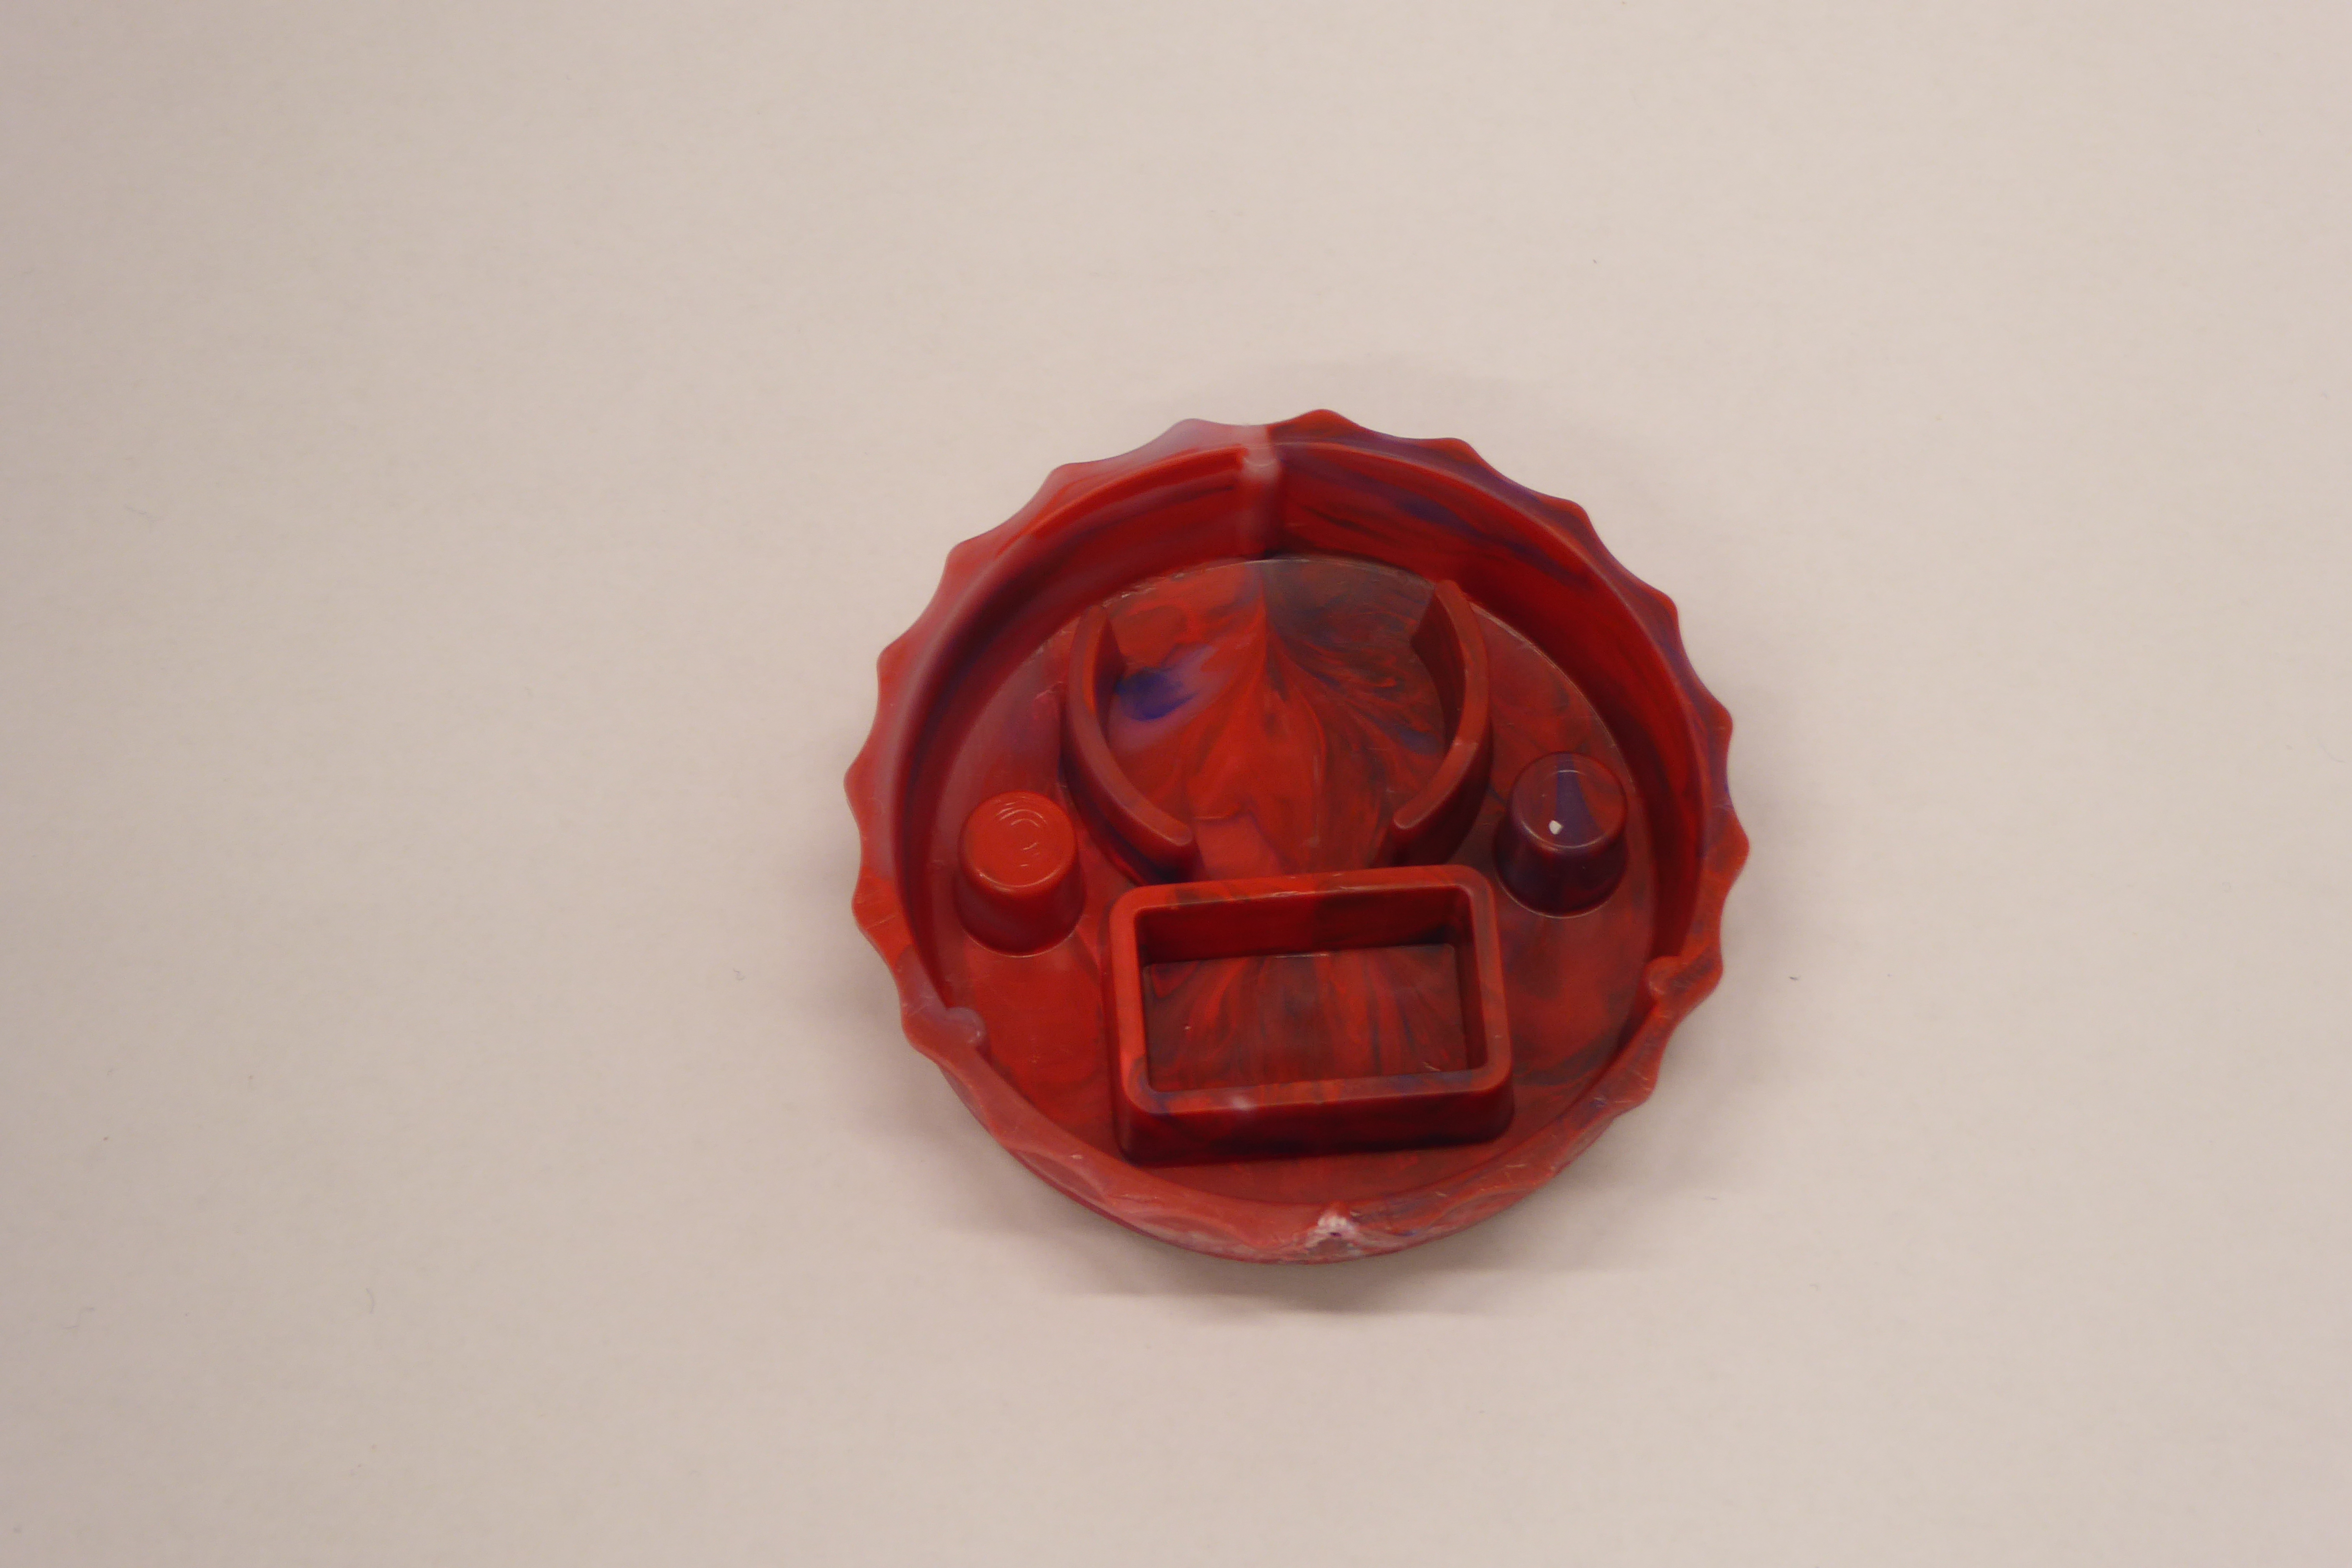
Label: Bottle Opener - Cover